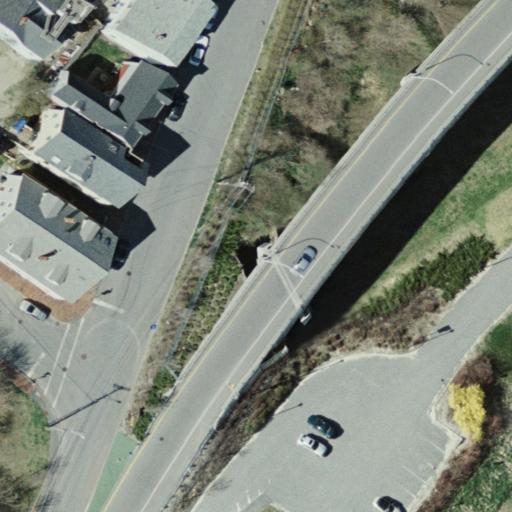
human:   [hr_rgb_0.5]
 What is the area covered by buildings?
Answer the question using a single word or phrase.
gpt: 624m2

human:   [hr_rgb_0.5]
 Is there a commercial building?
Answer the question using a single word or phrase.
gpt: no

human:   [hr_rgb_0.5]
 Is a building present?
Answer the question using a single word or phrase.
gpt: yes

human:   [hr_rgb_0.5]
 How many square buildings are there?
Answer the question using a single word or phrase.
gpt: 0

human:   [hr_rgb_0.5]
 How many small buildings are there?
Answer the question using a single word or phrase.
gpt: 3

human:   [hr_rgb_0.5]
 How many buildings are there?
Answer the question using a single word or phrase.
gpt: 5

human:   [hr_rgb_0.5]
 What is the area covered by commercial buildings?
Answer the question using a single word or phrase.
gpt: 0m2

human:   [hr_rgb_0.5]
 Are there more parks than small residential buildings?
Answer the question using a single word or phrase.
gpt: no

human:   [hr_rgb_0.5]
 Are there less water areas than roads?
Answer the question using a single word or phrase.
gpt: yes

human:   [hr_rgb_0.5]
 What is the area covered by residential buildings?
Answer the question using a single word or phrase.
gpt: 624m2

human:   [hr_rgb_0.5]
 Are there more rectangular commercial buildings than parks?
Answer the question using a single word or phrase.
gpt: no

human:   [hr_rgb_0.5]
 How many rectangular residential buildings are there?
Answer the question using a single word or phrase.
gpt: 3

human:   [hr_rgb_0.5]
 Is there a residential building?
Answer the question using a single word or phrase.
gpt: yes

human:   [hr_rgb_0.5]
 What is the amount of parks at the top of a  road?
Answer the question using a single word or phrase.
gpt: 1

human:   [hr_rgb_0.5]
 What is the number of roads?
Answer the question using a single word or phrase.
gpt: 6

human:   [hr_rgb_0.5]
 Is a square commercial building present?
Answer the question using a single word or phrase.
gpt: no

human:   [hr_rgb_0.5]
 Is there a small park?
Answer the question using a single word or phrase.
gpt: no

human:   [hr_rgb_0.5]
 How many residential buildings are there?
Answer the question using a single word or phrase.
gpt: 5

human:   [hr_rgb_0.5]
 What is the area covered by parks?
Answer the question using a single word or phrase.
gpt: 2578m2

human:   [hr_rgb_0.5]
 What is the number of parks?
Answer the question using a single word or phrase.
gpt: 1

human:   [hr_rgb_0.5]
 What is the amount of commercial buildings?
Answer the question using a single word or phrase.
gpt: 0

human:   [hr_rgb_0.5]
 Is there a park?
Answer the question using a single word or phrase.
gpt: yes

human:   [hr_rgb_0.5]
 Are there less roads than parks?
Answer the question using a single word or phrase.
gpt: no

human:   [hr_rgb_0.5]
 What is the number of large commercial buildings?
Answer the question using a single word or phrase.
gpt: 0

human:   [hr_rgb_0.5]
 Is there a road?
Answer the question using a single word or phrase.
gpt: yes

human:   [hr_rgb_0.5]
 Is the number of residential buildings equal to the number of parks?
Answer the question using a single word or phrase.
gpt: no

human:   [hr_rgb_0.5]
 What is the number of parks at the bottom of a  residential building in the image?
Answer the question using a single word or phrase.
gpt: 0

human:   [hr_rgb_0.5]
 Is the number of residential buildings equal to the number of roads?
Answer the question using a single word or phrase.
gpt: no

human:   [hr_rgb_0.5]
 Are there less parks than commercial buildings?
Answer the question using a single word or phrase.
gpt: no

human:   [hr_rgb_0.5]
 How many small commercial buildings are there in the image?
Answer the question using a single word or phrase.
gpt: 0

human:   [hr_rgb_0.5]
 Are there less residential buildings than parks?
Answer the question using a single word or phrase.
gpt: no

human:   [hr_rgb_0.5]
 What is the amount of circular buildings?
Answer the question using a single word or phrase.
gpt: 0

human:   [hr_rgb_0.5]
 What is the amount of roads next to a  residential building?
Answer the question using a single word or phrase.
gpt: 6

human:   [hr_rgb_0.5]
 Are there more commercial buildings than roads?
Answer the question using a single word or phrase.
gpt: no

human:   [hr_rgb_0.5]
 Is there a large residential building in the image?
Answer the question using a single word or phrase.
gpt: no

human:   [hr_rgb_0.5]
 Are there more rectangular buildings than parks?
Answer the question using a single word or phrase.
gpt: yes

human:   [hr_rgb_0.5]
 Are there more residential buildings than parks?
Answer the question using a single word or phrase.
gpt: yes

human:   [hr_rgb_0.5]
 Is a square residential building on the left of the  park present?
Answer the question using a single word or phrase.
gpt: no

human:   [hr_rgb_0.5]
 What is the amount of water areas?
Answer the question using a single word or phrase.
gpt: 0

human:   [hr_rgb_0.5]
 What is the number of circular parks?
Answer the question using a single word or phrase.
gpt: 0

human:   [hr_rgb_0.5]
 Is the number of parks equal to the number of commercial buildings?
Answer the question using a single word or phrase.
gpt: no

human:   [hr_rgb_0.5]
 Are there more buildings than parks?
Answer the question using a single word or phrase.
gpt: yes

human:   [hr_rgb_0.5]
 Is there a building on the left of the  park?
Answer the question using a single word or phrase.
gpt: yes

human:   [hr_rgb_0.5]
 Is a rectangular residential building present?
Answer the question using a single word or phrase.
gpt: yes

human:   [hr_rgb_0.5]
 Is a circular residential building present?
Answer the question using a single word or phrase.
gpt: no

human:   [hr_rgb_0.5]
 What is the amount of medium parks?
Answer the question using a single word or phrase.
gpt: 0

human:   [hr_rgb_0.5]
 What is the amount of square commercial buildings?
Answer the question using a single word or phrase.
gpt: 0

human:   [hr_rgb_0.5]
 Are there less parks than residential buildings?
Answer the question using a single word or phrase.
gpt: yes

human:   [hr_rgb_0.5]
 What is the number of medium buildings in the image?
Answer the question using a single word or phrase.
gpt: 2

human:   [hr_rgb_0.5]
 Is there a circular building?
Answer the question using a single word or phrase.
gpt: no

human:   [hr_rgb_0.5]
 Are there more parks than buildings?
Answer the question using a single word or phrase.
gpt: no

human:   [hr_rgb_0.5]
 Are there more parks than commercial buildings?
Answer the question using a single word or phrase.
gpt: yes

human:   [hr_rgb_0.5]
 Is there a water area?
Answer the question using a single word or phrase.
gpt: no

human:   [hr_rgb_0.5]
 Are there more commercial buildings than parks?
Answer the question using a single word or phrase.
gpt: no

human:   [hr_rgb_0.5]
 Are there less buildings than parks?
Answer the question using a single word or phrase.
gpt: no

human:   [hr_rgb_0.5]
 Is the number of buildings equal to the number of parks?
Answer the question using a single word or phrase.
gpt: no

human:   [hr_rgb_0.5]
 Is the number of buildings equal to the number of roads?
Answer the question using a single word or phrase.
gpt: no

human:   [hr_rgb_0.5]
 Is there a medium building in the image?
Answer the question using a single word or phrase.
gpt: yes

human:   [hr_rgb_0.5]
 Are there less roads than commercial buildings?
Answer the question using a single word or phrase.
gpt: no

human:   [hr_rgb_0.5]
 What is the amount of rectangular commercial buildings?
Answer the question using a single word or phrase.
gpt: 0

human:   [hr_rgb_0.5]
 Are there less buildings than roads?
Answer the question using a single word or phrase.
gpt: yes

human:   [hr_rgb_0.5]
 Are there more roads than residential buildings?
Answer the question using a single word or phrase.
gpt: yes

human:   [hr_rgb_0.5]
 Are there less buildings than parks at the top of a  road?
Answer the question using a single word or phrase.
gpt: no

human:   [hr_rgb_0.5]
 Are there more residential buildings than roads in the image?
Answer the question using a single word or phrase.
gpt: no